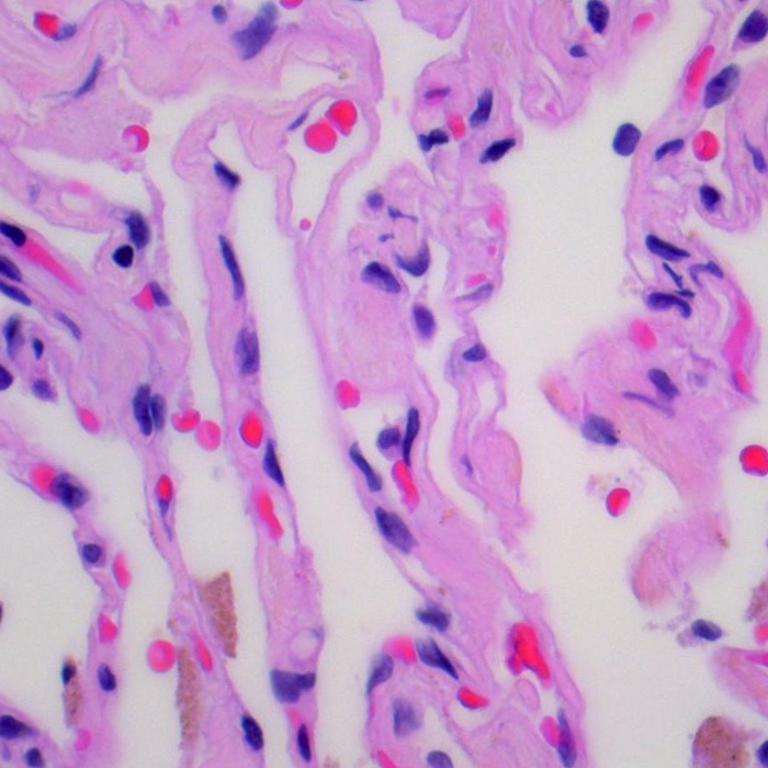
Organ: lung
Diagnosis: benign